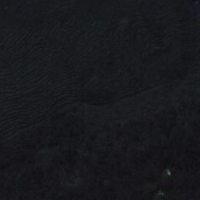
EUNIS habitat code: 26
Species observed at this site:
Capreolus capreolus